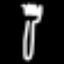
Label: fork